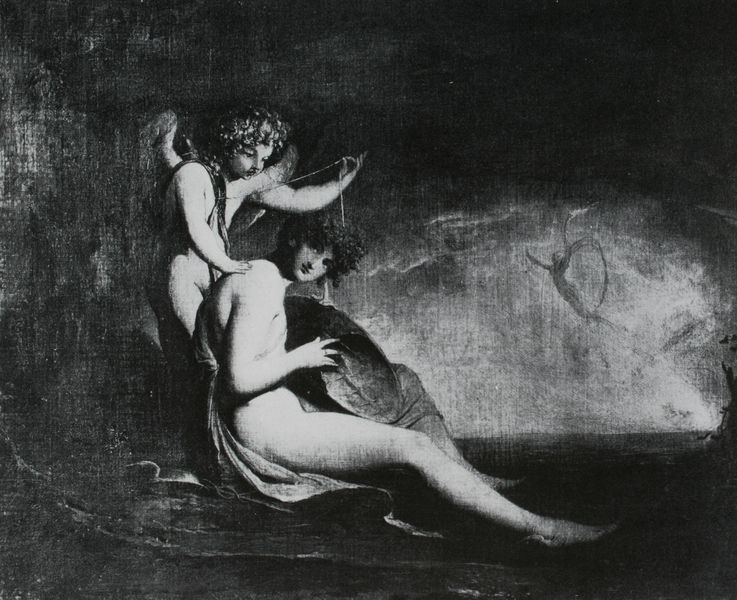
Titel: Mercury inventing the Lyre
Künstler: James Barry
Standort: Petworth (Sussex)
Institution: Privatsammlung
Schlagwörter: akt, dunkel, flügel, fuß, gemälde, gewitter, haut, himmel, kopf, körper, mann, meer, nackt, schatten, umhang, wasser, weiß, akte, sand, finger, frau, frisur, grau, haar, hell, kleid, licht, nacht, schwarz, zeichnung, blick, tuch, blond, arm, arme, gesicht, mensch, tod, gewand, haare, mantel, stoff, decke, kind, höhle, locken, engel, putte, bein, küste, liebe, schwan, zwei, kette, graphik, weis, figuren, unwetter, faden, nackte, geschwister, fotografie, leiber, keller, schweben, schwarzweiß, leinwand, mythologie, jüngling, leib, hilfe, mythologisch, nymphe, wesen, erscheinung, venus, amor, kupferstich, reproduktion, pfeil, ungeheuer, schutz, behütet, gesegnet